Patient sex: M
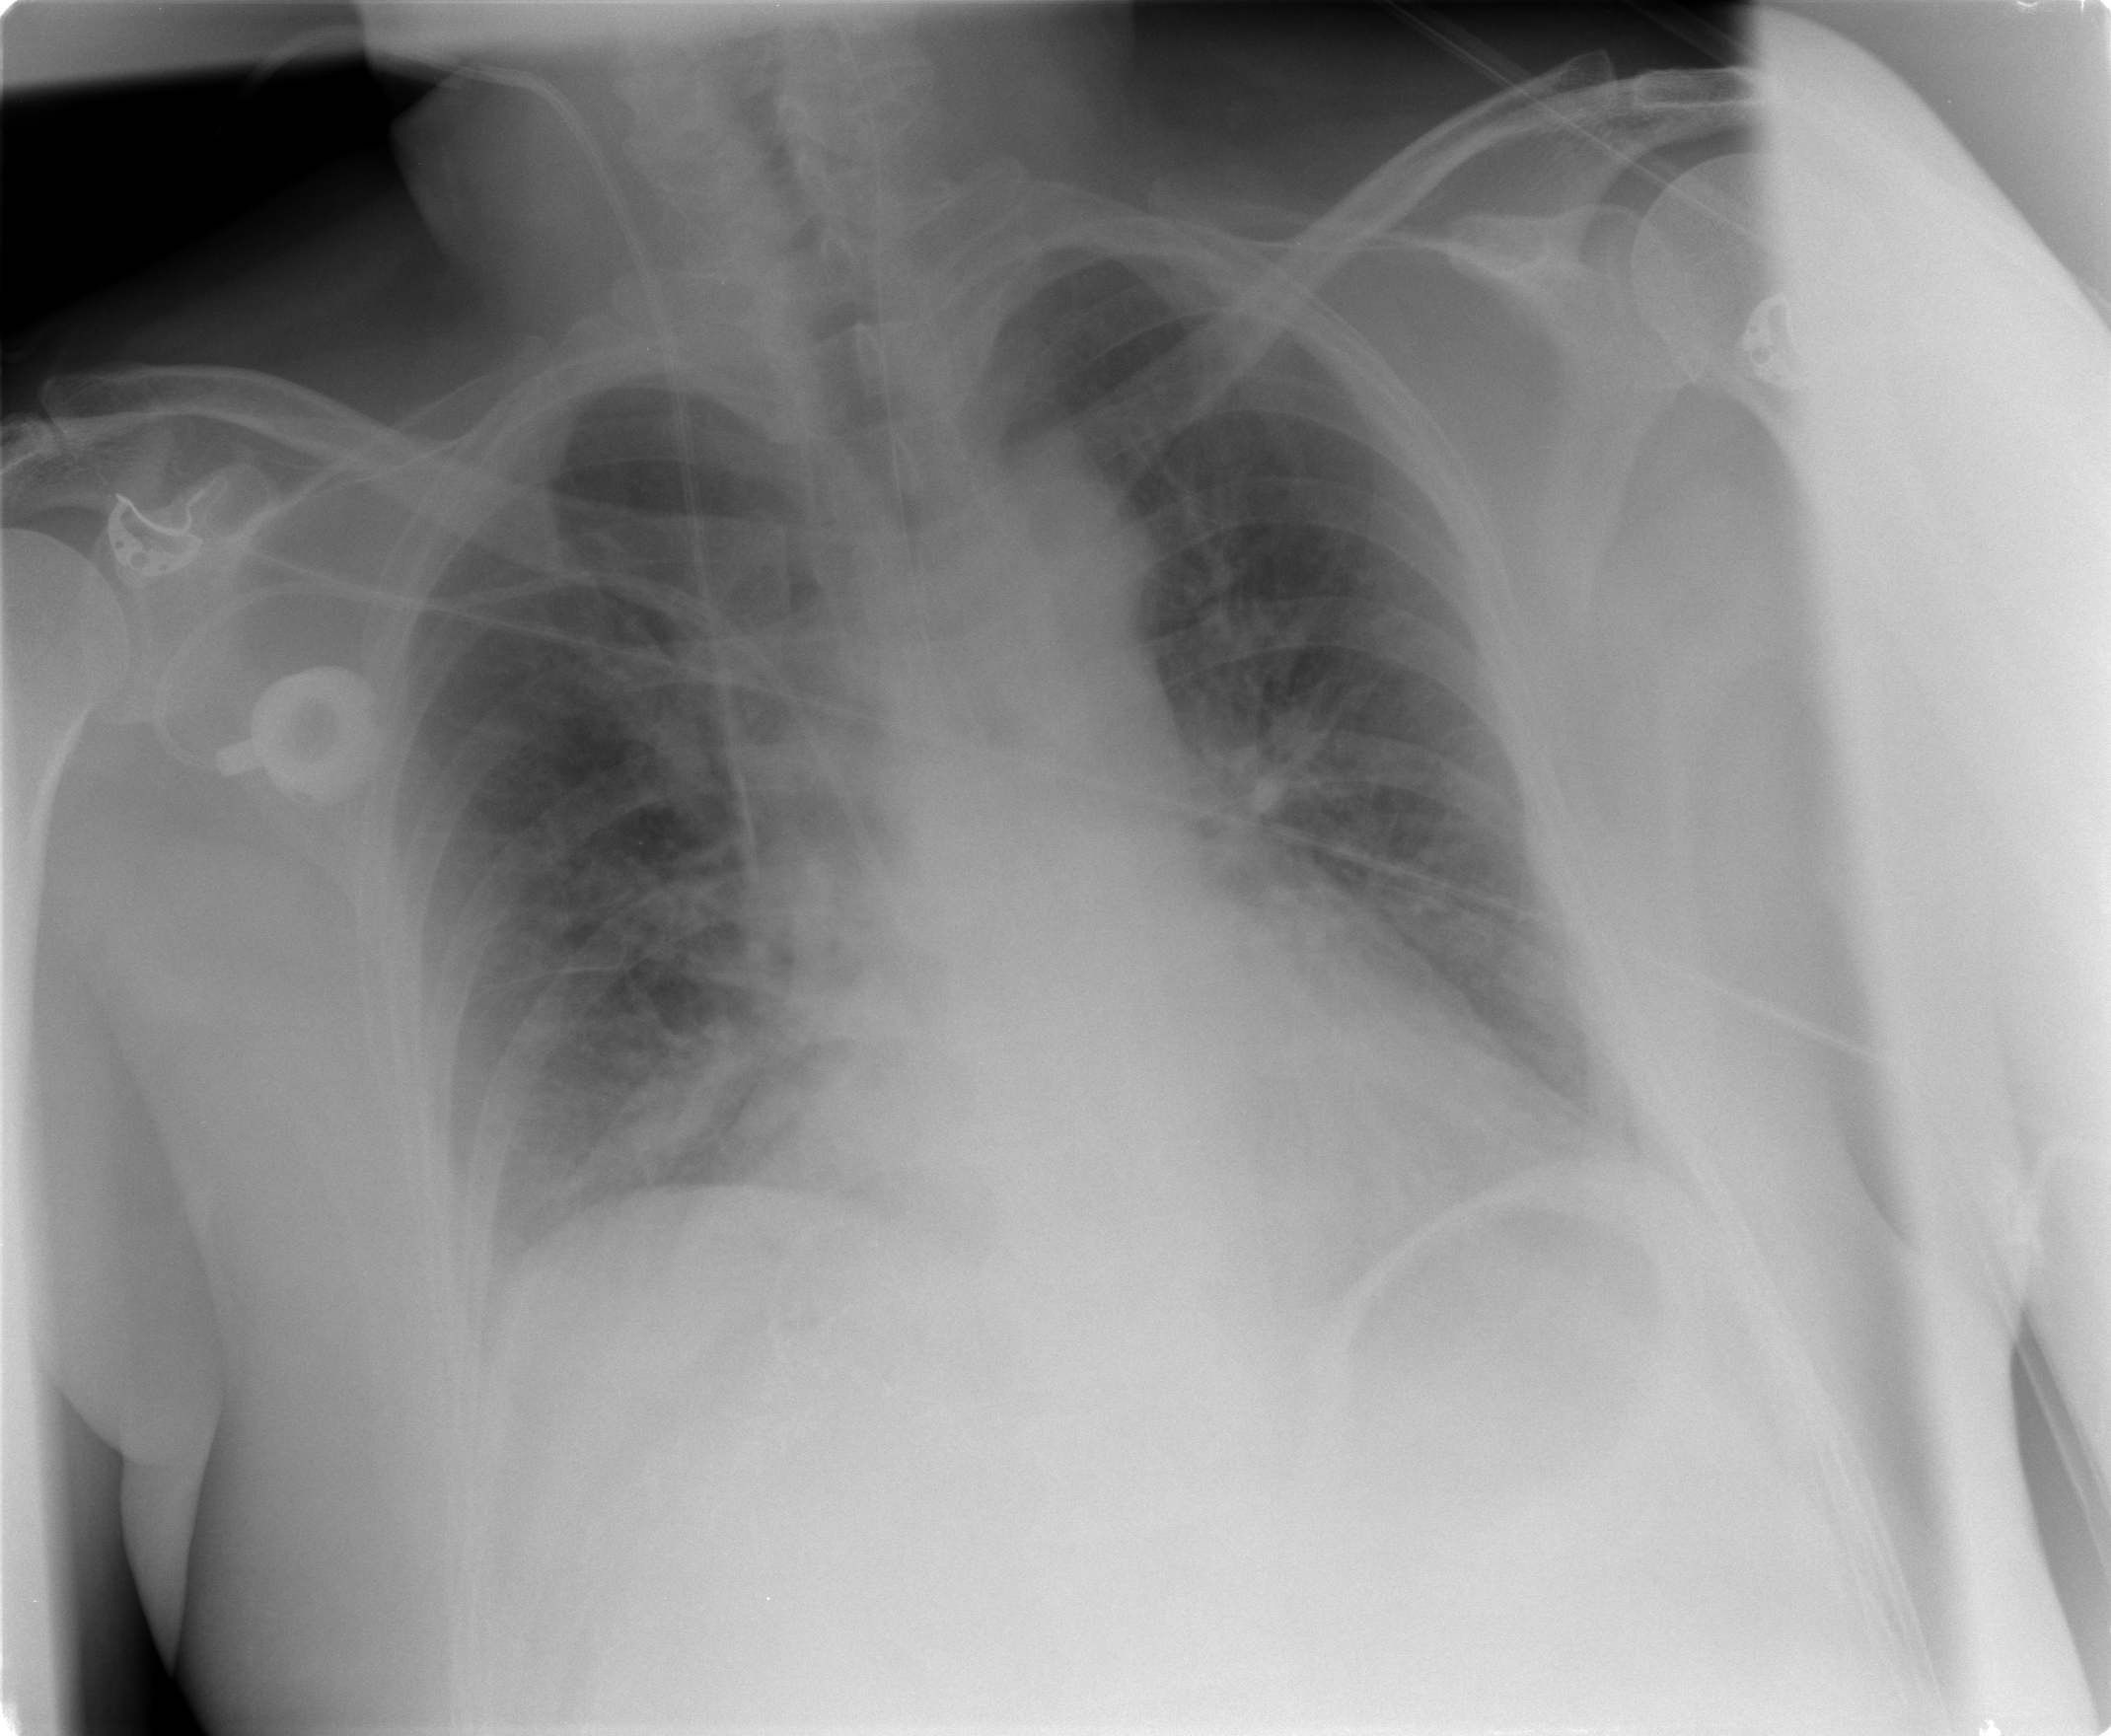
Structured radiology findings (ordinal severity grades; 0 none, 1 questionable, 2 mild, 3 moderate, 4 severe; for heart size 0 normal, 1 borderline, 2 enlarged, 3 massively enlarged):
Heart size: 0
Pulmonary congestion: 0
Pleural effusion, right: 0
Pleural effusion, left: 0
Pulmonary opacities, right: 0
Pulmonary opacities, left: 0
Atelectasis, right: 2
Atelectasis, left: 1